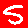
Digit: 5